Question: How is it possible, that 2 ellipses with the same Radius where not (visually) with the same Radius?
in the image bellow, Black and Red ellipses has the same RadiusX... but look on the picture!

'''
<GeometryDrawing Brush="Red">
<GeometryDrawing.Pen>
<Pen Brush="Yellow" Thickness="1"/>
</GeometryDrawing.Pen>
<GeometryDrawing.Geometry>
<GeometryGroup>
<EllipseGeometry x:Name="MediumCircle"
Center="0,0" RadiusX="4" RadiusY="4" />
</GeometryGroup>
</GeometryDrawing.Geometry>
</GeometryDrawing>
<GeometryDrawing Brush="Black">
<GeometryDrawing.Geometry>
<GeometryGroup>
<EllipseGeometry x:Name="SmallCircle"
Center="0,0" RadiusX="4" RadiusY="2"/>
</GeometryGroup>
</GeometryDrawing.Geometry>
</GeometryDrawing>
'''
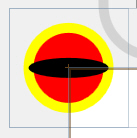
Answer: I think I found the reply, but not sure... The of the ellipse goes not totally around the ellipse. If we Set the Thickness to 4 we will see only 2 pixels of ellipse, if we set at 8, we will not see the red circle anymore...